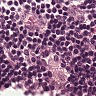
Metastatic tissue present: no